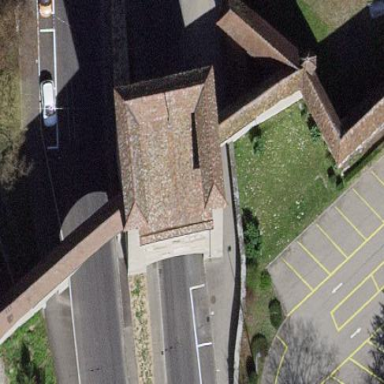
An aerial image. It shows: Watchtower building designed as tower.